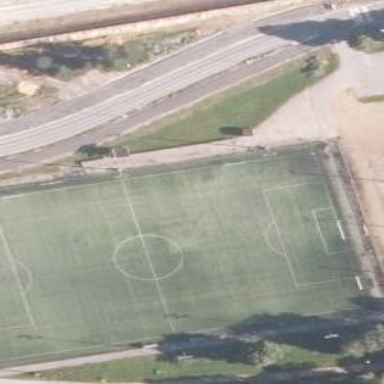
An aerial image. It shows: Artificial turf soccer pitch for leisure sports.